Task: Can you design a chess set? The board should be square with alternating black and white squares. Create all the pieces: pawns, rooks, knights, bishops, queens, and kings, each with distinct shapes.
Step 4277:
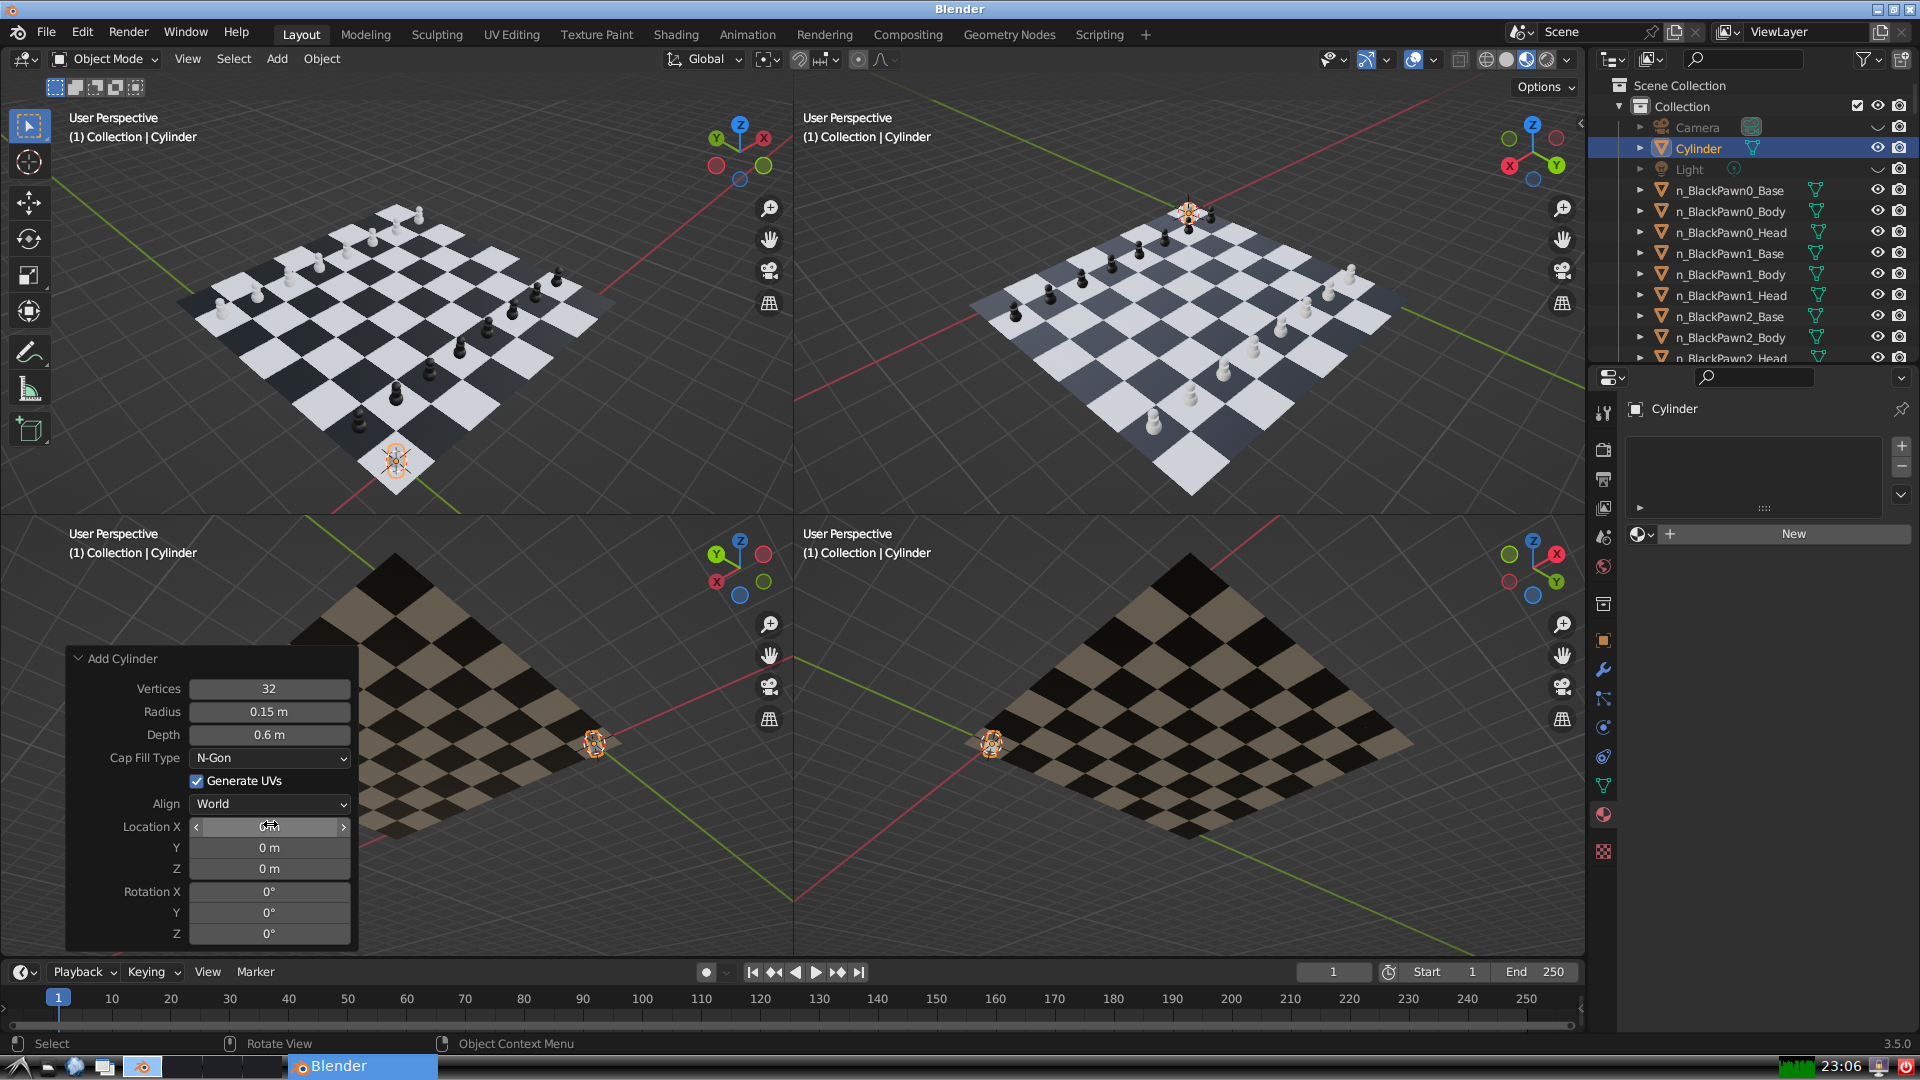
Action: click: no